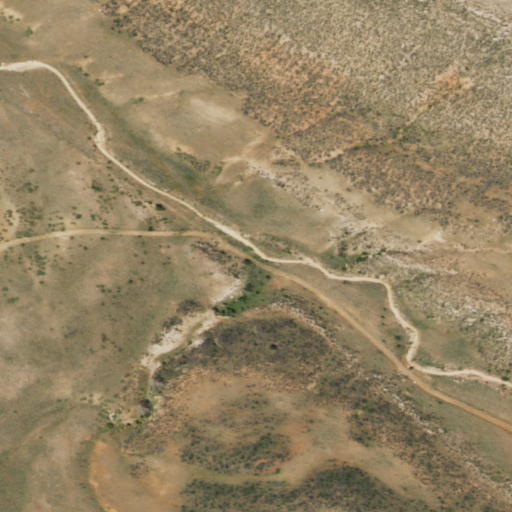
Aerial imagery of valley in Wyoming named Dry Gulch containing shrub and grassland